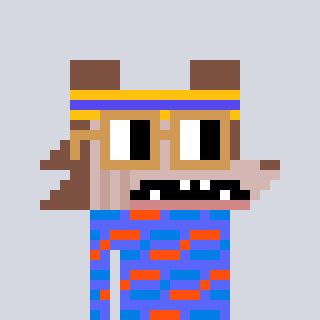
a pixel art character with square brown glasses, a werewolf-shaped head and a purple-colored body on a cool background